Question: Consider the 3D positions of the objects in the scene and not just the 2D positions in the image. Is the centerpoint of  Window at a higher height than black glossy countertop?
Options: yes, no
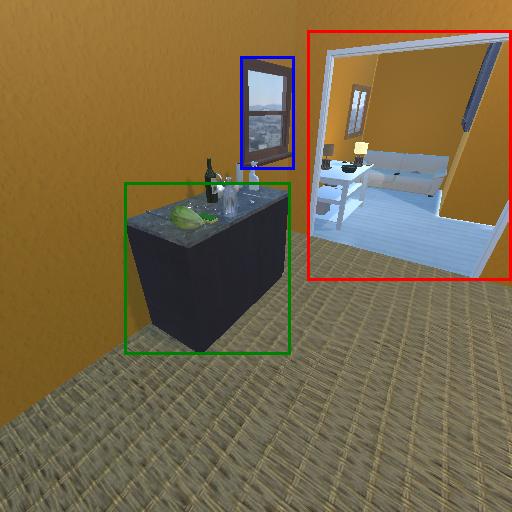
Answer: yes